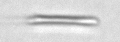
Label: fiber